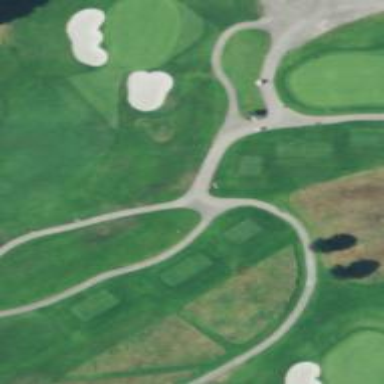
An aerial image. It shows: Service road designated as golf cart path.